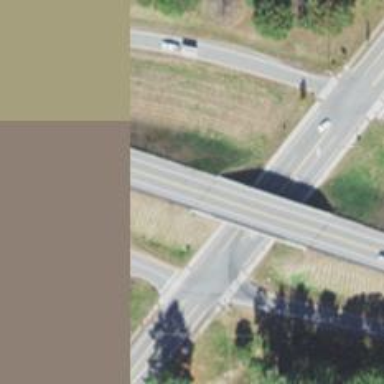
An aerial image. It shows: Asphalt bridge over expressway trunk road.